Field crop: maize
Growth stage: 2
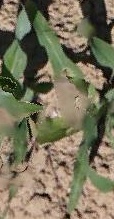
Species: maize